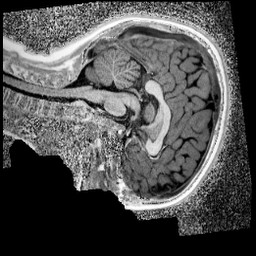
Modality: UNIT1_denoised
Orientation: sagittal
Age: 9
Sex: female
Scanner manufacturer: siemens
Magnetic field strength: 3 T
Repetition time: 4 s
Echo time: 0.00299 s